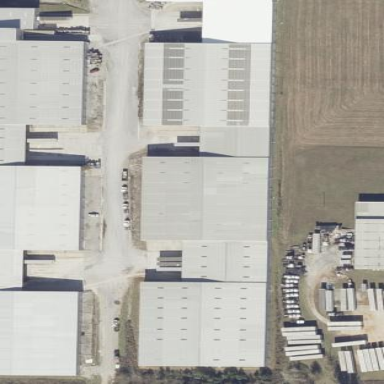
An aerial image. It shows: Industrial area focused on logistics activities.